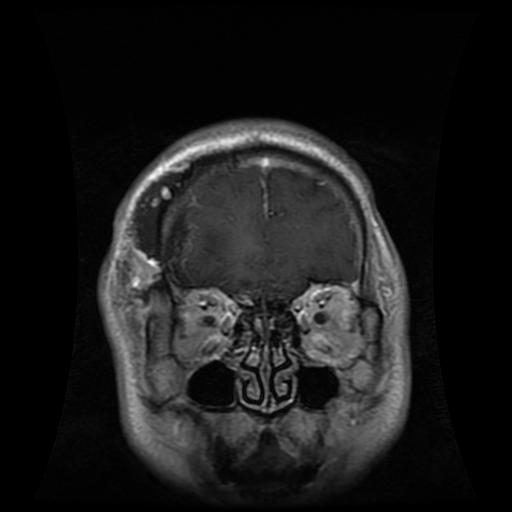
Label: glioma